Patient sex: M
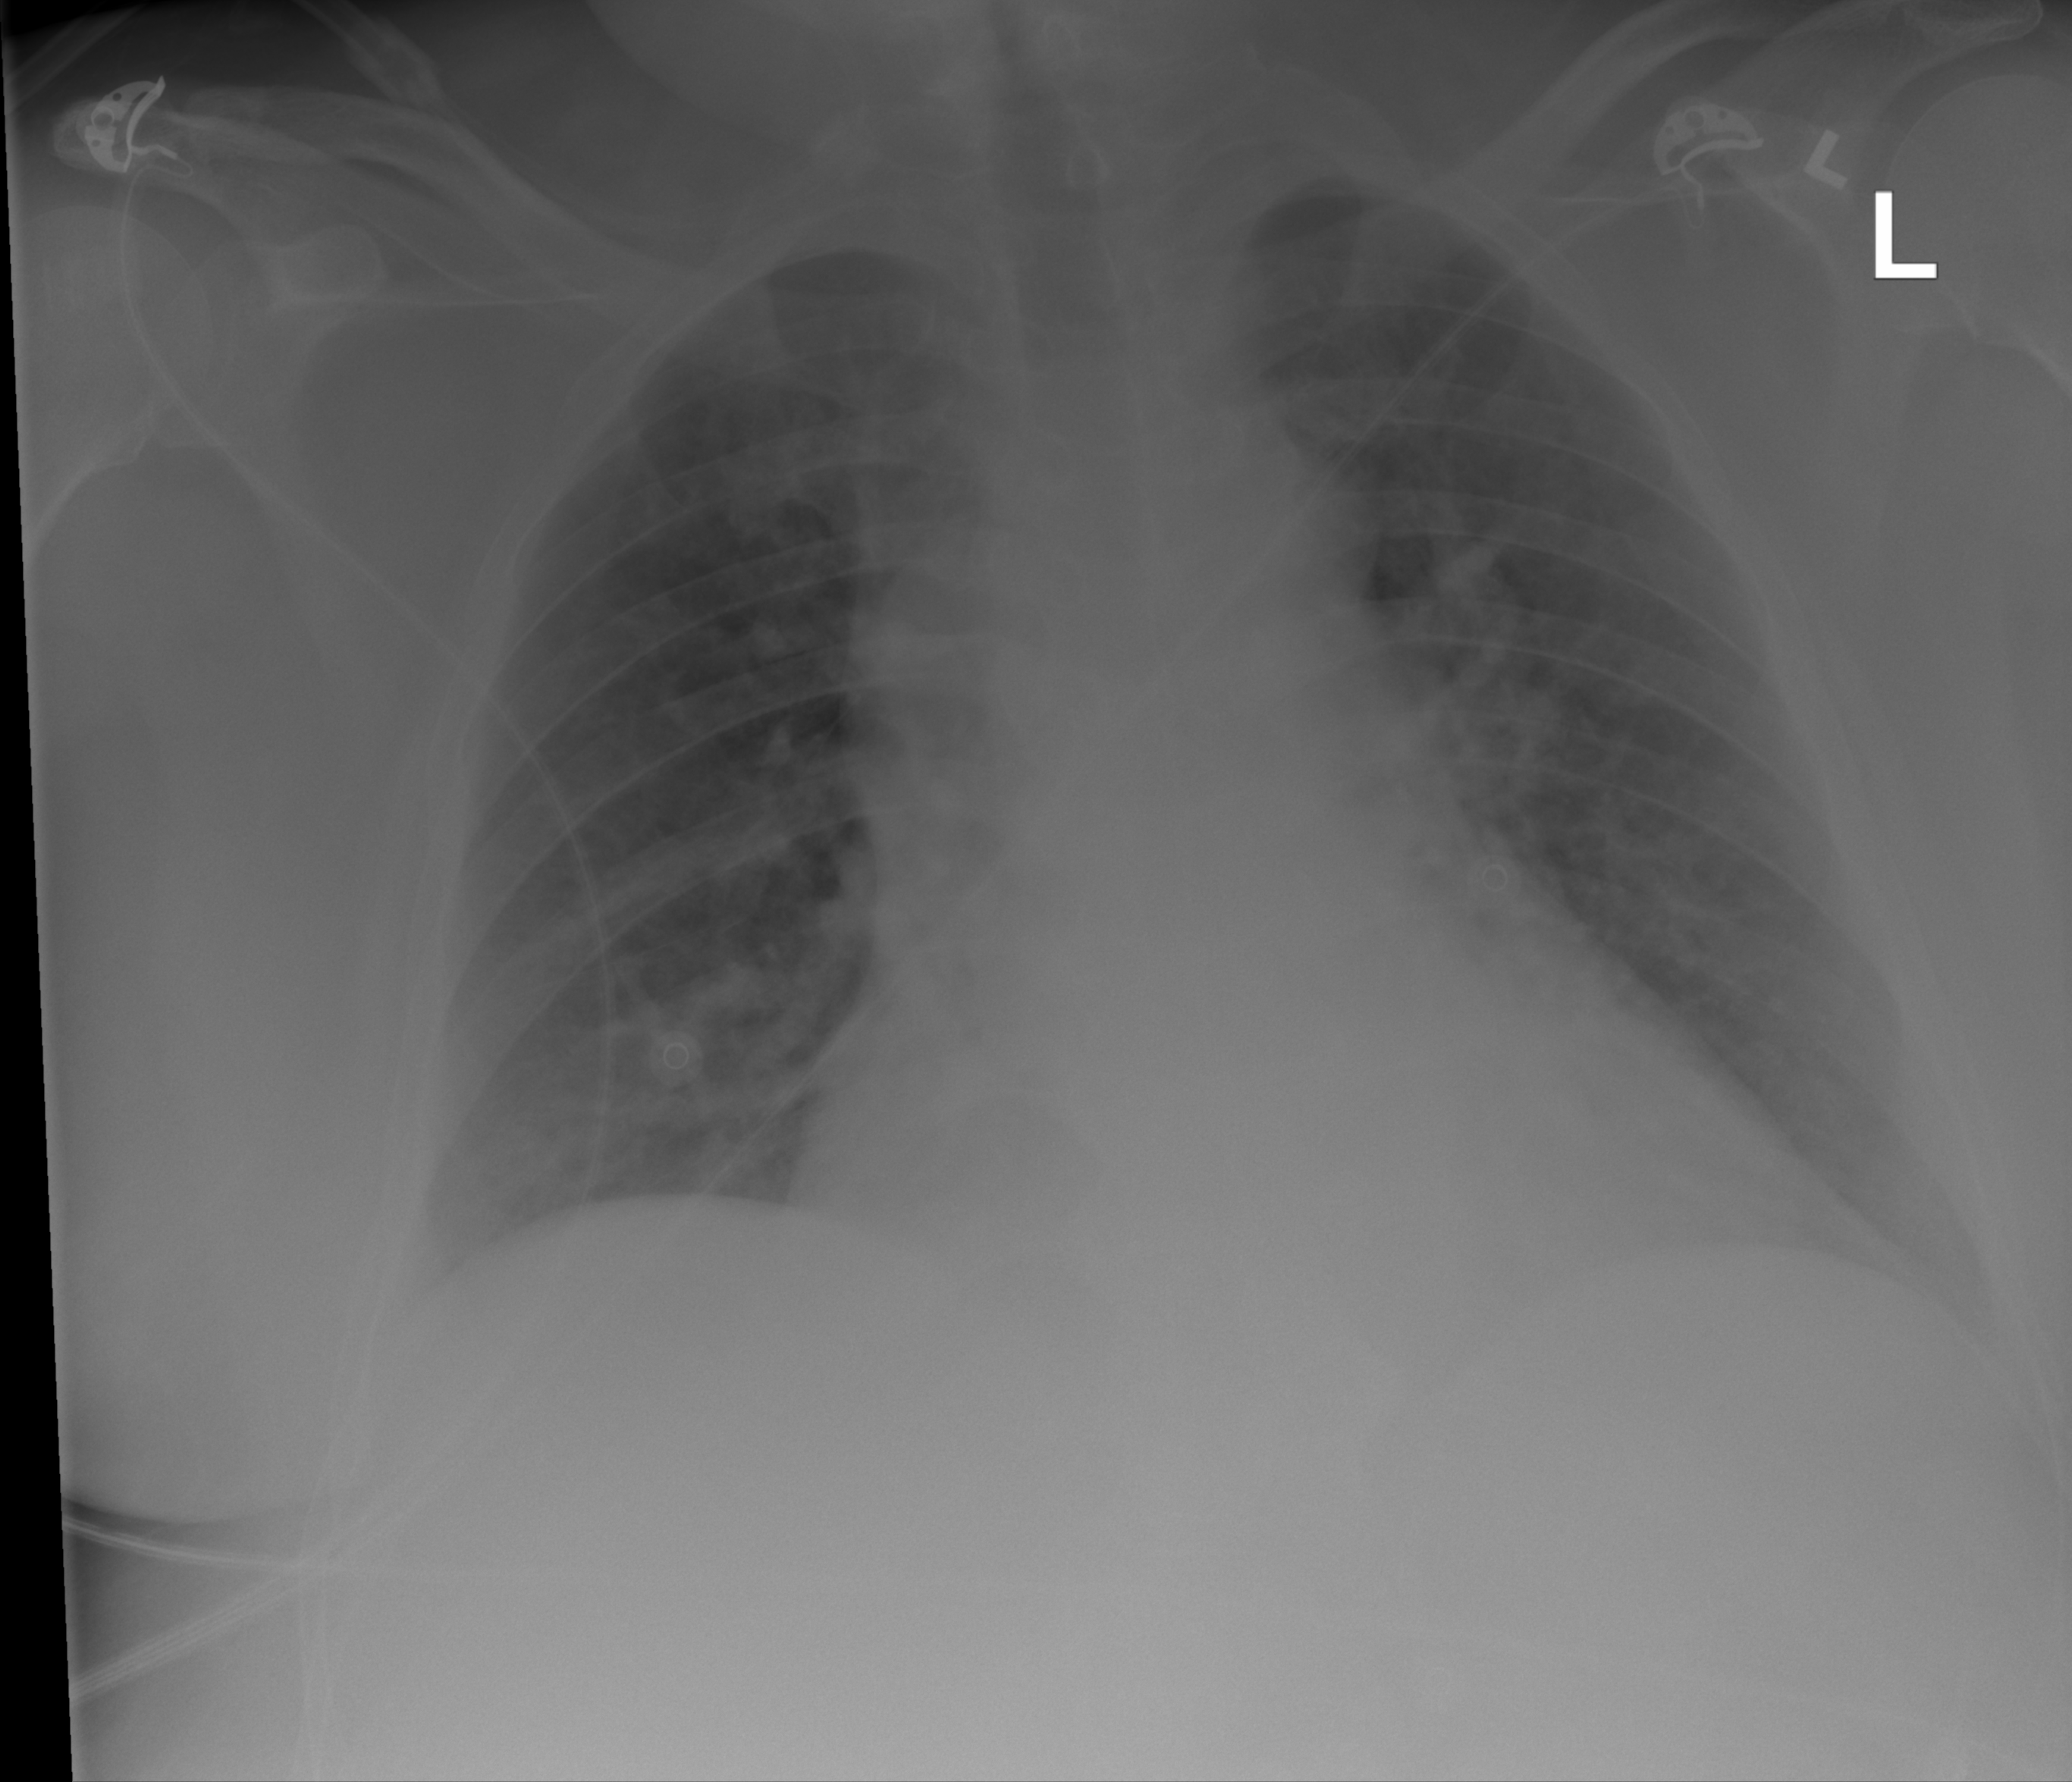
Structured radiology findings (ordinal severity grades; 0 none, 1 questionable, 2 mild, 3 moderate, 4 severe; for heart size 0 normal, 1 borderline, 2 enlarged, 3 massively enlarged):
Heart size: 2
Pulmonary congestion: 2
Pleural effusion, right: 0
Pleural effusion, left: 0
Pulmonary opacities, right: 1
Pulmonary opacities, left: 0
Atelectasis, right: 0
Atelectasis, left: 0